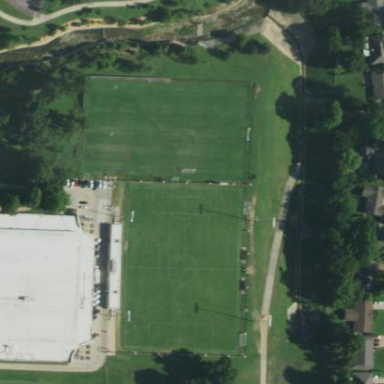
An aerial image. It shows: Soccer pitch for leisureland activities.